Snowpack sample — Snodgrass Mountain, Crested Butte, Colorado (2/4/25, 12:06 PM MST)
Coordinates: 38.923, -106.968
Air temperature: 35 °F
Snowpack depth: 80 cm
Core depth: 20 cm
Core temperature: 33.8 °F
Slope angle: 14°, slope face: 78°
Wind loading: low
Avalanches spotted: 0
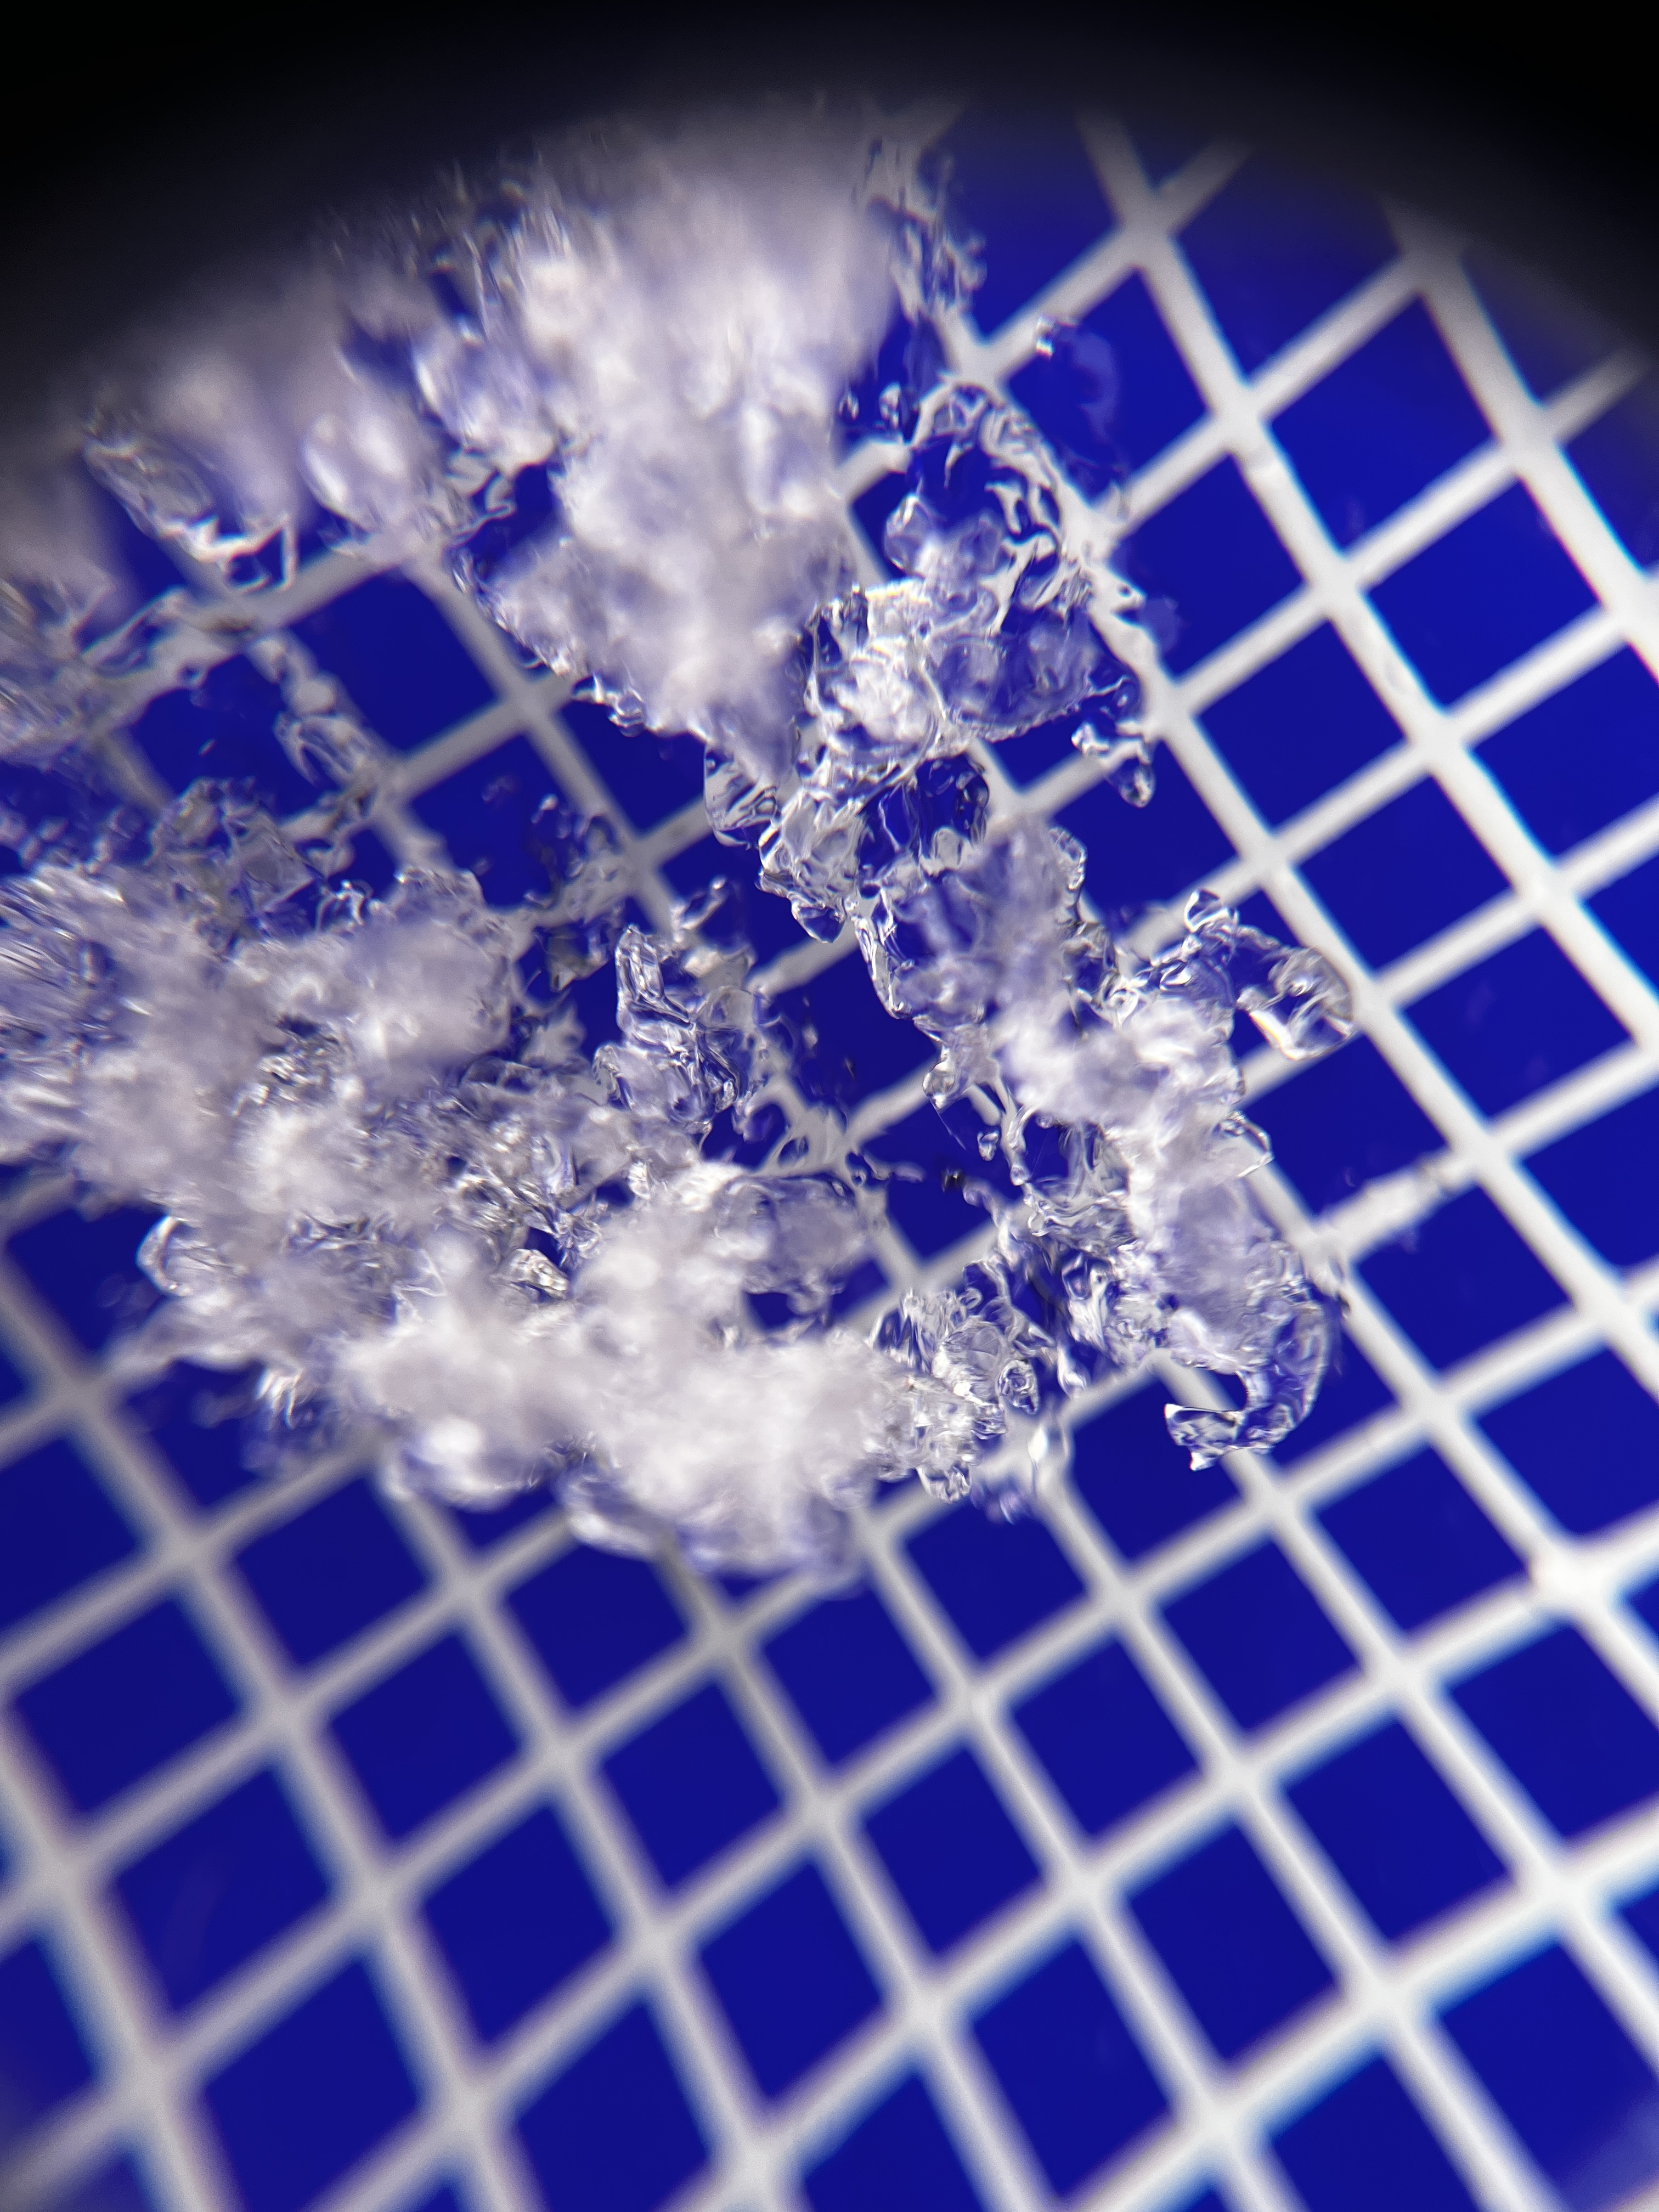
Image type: magnified_profile
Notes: No avalanches nearby, unusually warm weather for the last month reported by residents, Collected 25 yards from treeline